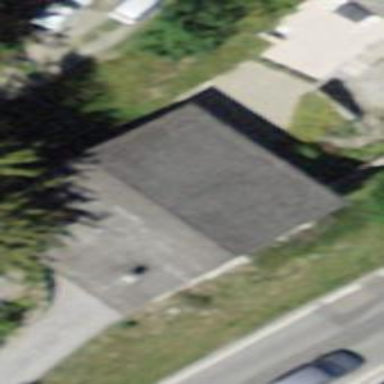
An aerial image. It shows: Detached building with gabled roof.